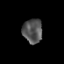
Tissue: prostate
Cell type: Myeloid cells
Senescence score: 0.3444
Nuclear area (px): 467
Mean DAPI intensity: 84.906